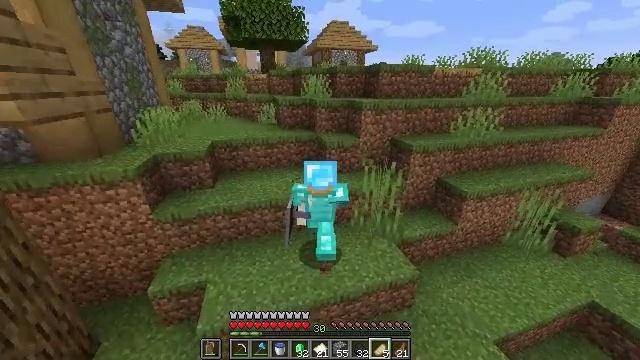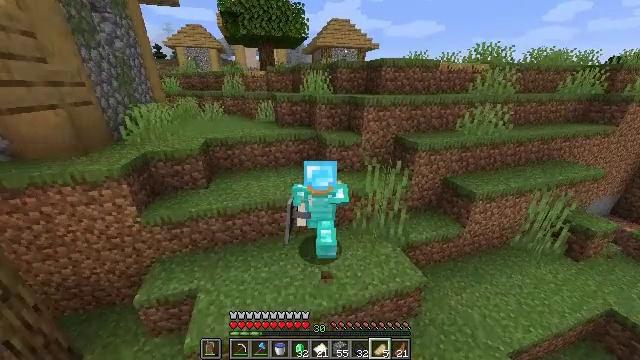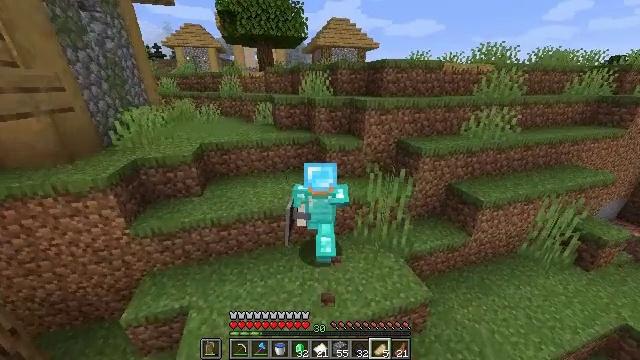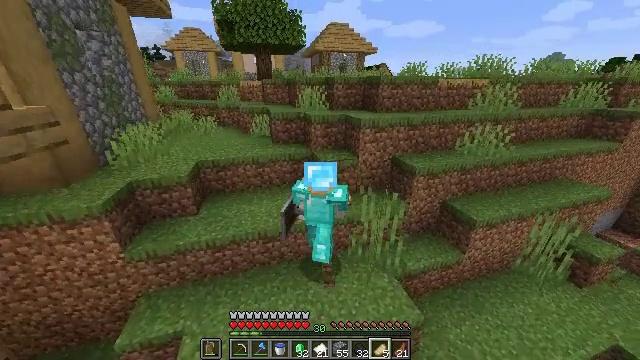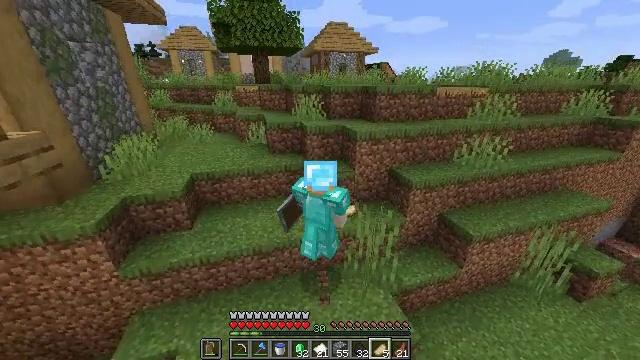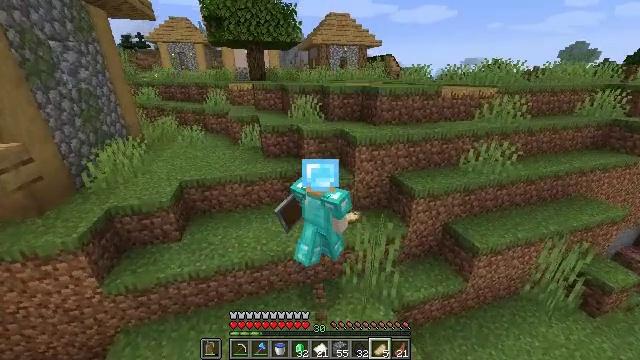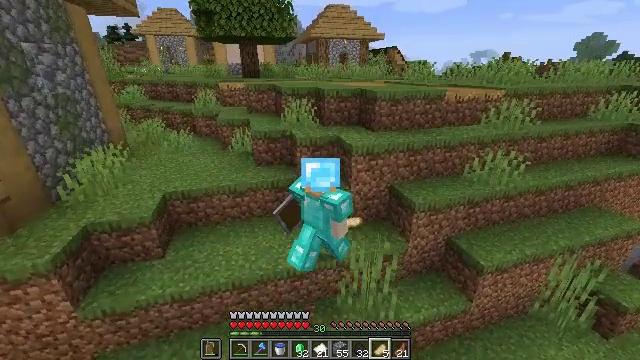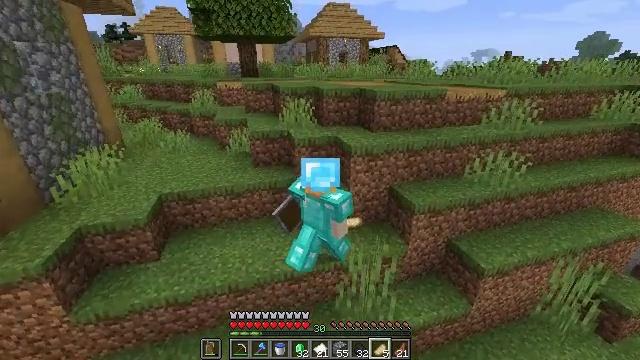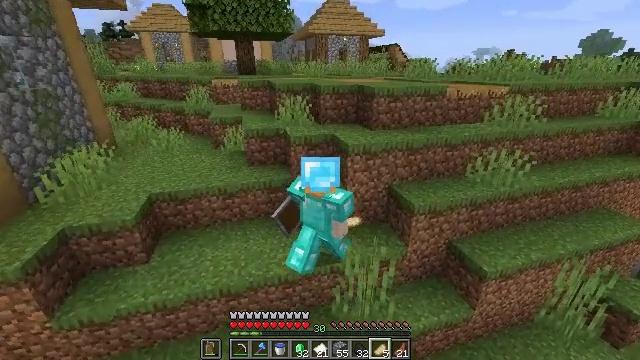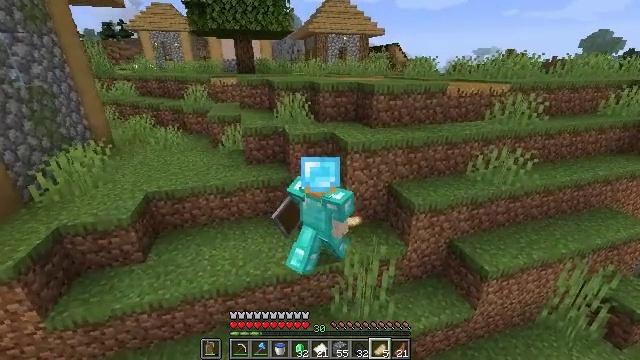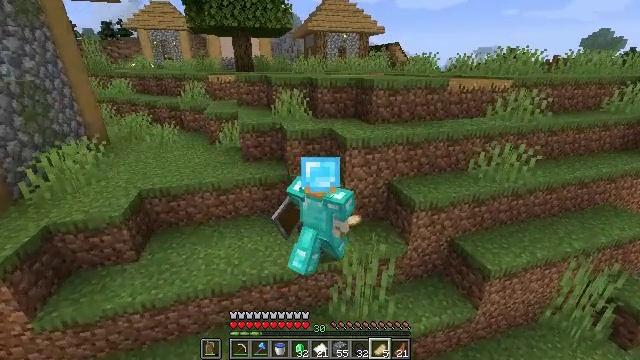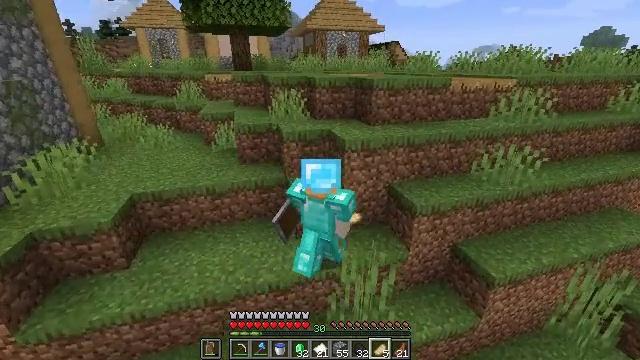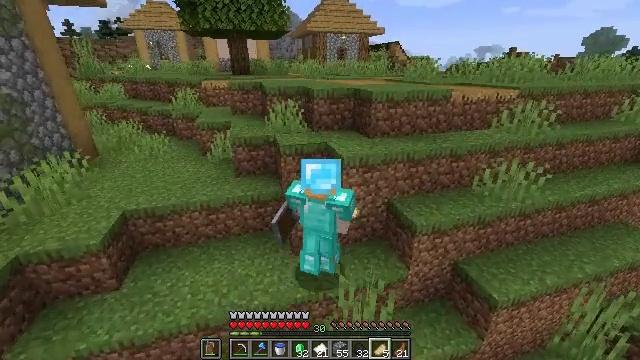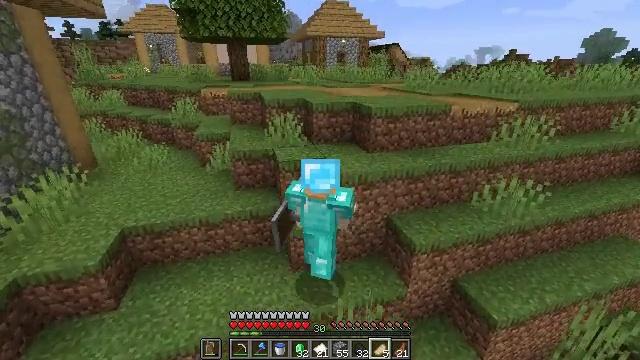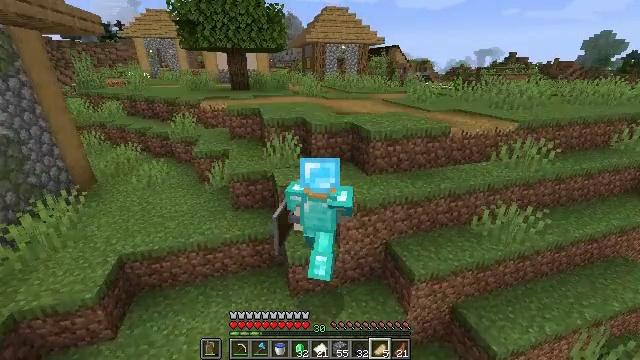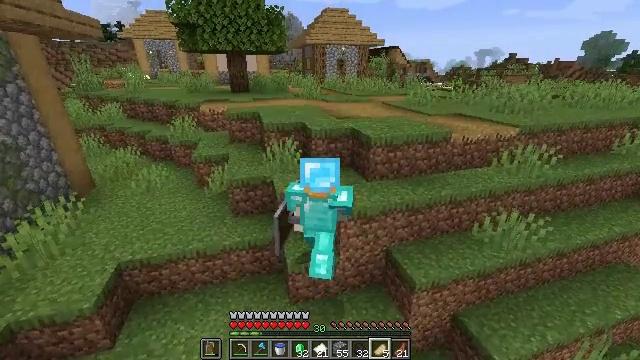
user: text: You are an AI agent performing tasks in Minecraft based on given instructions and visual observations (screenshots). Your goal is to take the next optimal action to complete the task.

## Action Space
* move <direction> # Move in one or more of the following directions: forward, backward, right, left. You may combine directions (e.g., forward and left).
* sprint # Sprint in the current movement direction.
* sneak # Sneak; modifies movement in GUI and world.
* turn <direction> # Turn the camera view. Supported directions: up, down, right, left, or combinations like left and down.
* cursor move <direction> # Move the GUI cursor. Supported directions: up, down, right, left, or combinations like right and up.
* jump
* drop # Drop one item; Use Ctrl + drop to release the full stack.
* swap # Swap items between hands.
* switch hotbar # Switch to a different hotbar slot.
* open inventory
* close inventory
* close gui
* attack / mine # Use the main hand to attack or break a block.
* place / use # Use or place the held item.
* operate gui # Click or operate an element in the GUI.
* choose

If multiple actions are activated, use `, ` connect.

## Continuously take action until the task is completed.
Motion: motion action
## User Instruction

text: Combat the cow.
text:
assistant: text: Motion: move forward, jump
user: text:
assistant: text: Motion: move forward, jump
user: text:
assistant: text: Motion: move forward, jump
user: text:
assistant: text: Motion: move forward, jump
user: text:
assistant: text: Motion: move forward, jump
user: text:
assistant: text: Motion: move forward, jump
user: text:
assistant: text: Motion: move forward, jump
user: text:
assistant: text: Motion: move forward, jump
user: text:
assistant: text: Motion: move forward, jump
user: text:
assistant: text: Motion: move forward, jump
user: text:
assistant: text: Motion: move forward, jump
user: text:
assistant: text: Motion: move forward, jump
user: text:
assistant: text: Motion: move forward, jump
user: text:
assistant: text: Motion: move forward, jump
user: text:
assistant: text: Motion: move forward and move left, jump
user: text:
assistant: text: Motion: move forward and move left, jump
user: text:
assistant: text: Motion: move forward and move left, jump
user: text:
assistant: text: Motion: move forward and move left, jump
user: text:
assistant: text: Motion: move forward, jump
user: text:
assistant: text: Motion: move forward, jump
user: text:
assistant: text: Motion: move forward, jump
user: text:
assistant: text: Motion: move forward, turn right, jump
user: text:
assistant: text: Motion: move forward, turn right, jump
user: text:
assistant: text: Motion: move forward, turn right and up, jump
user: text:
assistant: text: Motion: move forward, jump
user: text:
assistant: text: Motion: move forward, jump
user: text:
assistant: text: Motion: move forward, jump
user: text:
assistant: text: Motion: move forward, jump
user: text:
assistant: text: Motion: move forward, jump
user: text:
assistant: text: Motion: move forward, jump